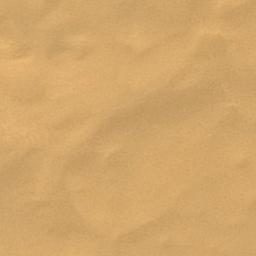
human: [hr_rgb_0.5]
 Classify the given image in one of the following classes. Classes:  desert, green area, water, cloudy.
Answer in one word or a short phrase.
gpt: desert